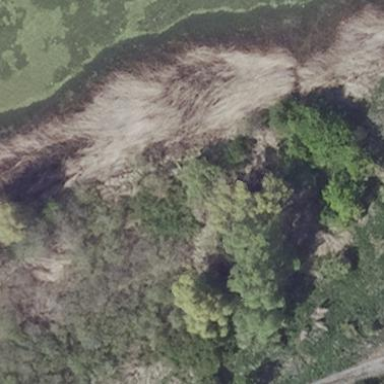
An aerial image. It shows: Reedbed in wetland area.